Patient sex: M
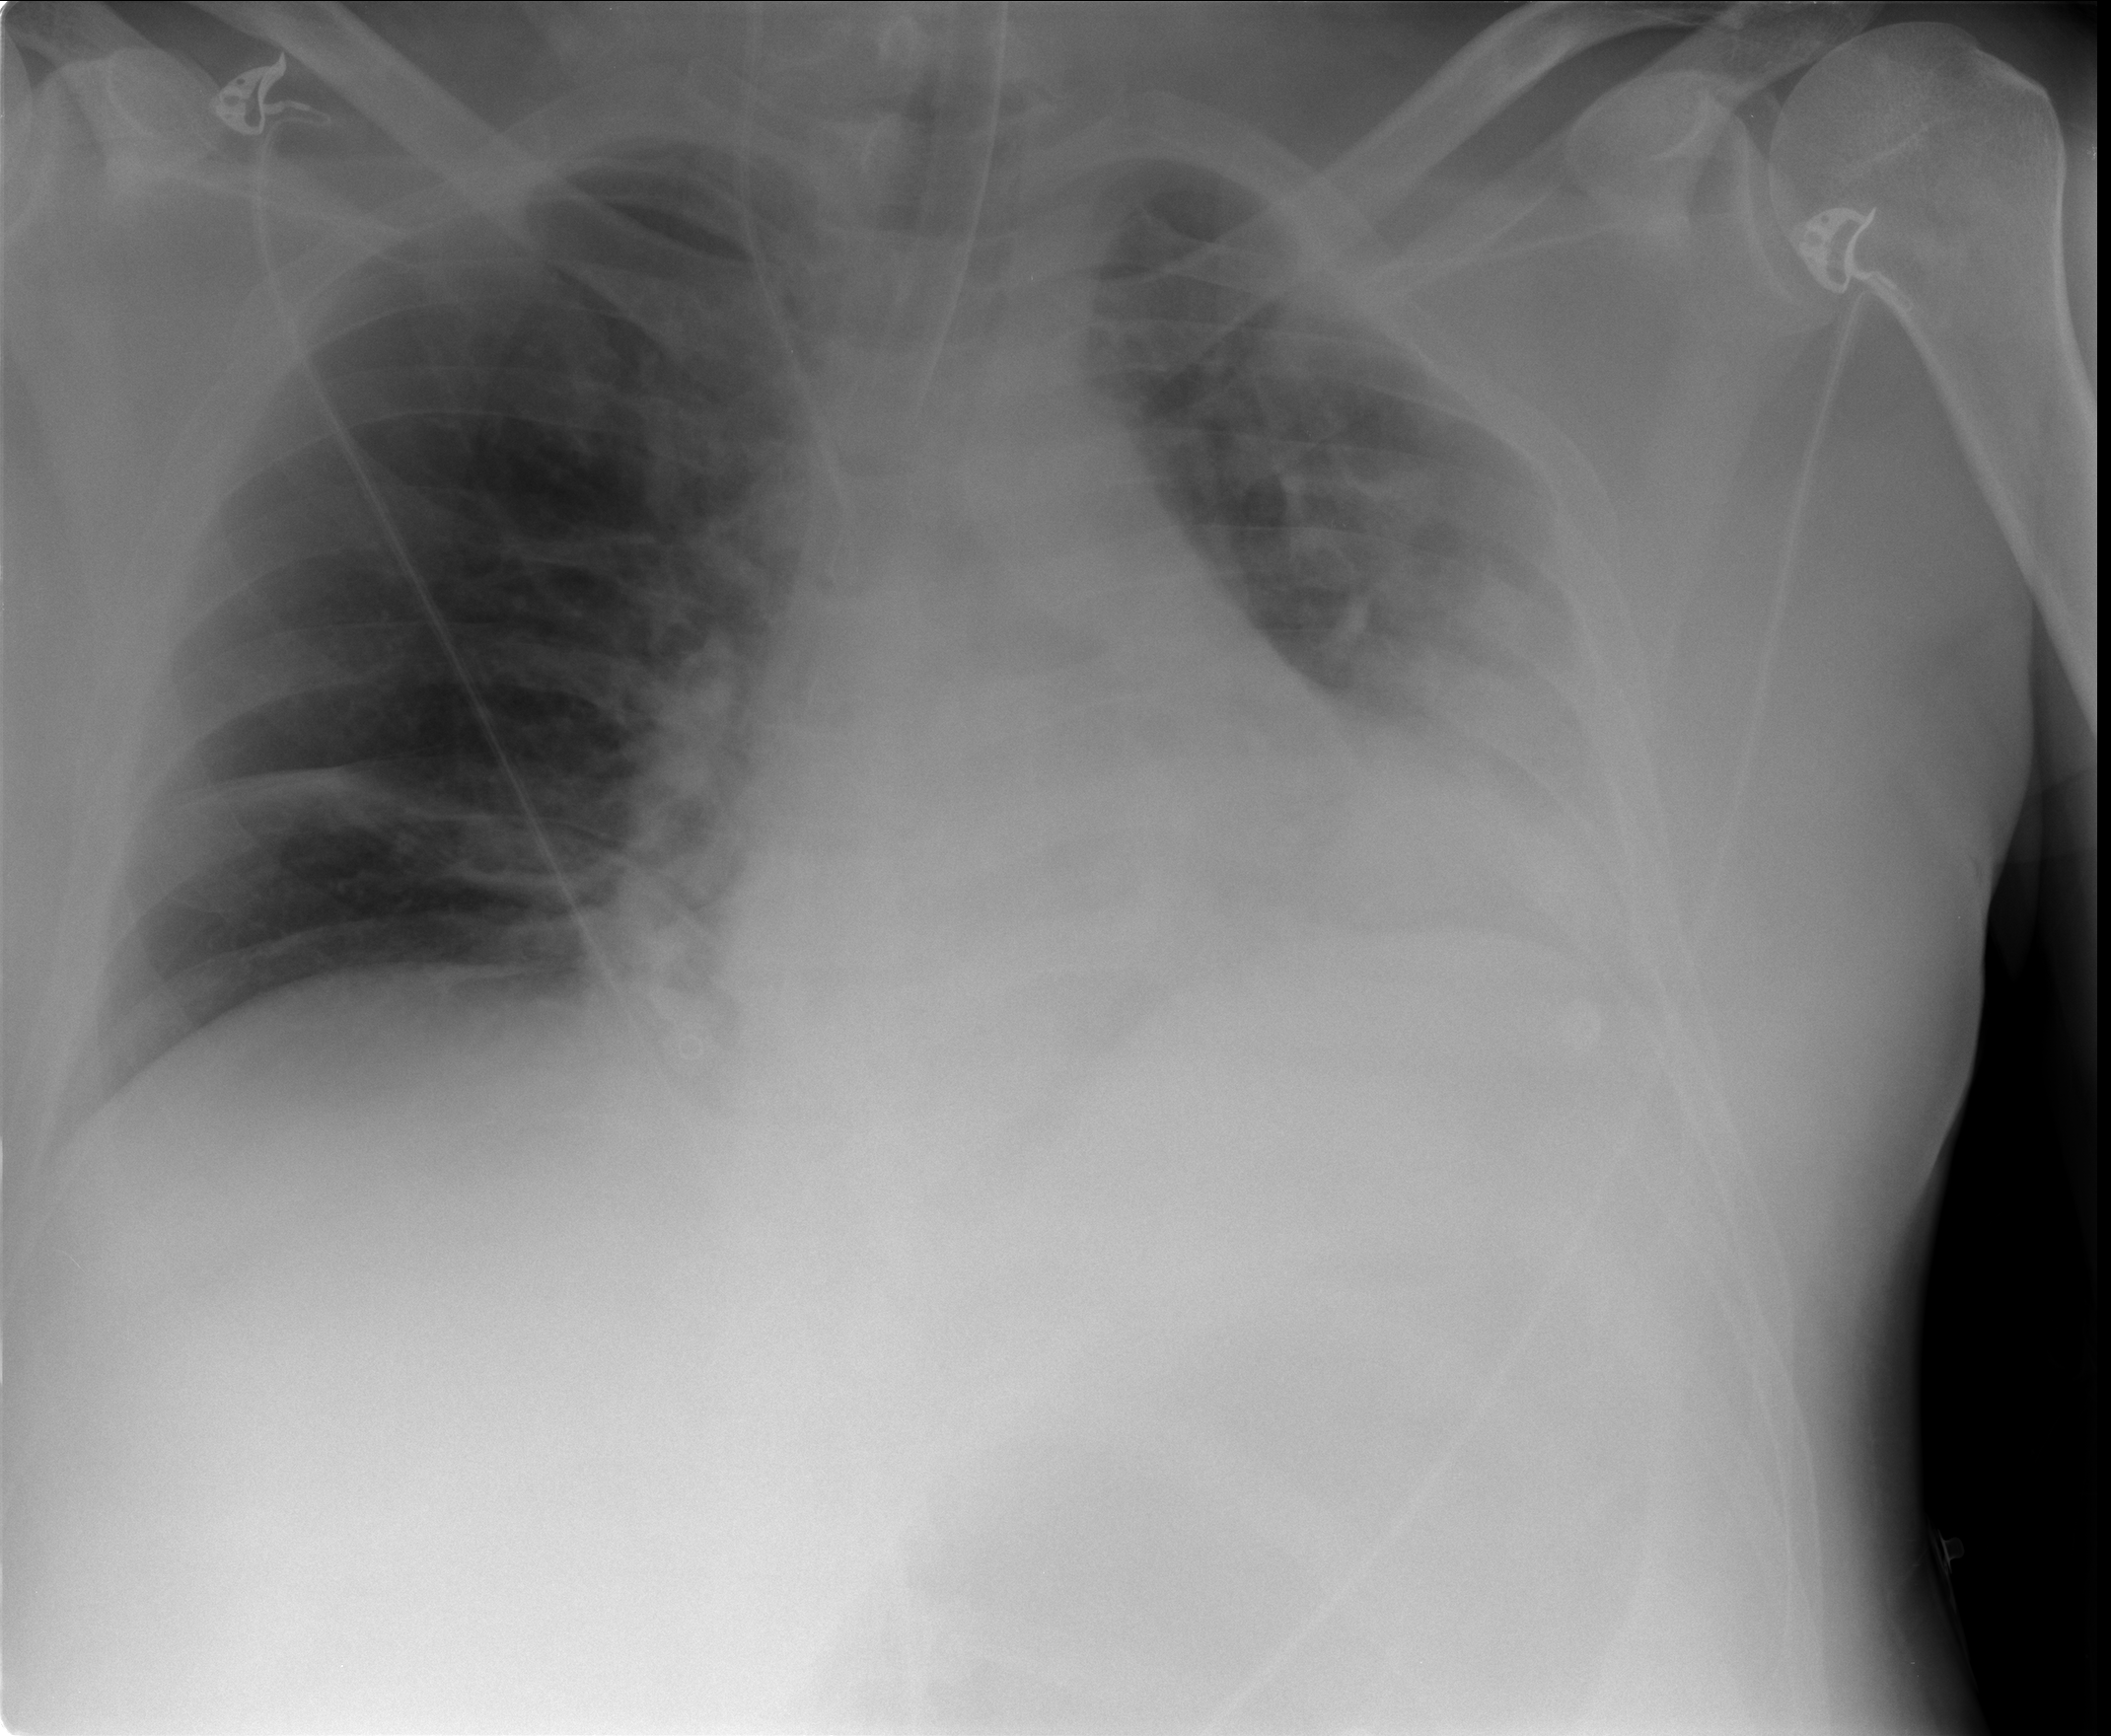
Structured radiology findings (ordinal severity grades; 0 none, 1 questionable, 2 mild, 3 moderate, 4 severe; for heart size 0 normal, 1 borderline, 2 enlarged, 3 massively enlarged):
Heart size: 2
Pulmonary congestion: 2
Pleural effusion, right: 0
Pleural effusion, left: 2
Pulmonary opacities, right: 2
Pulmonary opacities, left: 2
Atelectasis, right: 2
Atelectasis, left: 3